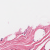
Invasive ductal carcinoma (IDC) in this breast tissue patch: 0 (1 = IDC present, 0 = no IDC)